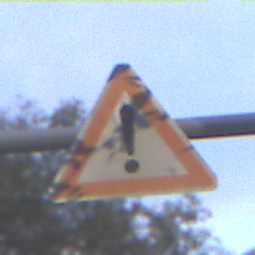
Verkehrszeichen: Gefahrenstelle
Umgebung: Outdoor, Urban
Tageszeit: SunriseSunset
Wetter: PartlyCloudy
Licht: Natural
Jahreszeit: NotSpecified
Kontrast: LowContrast